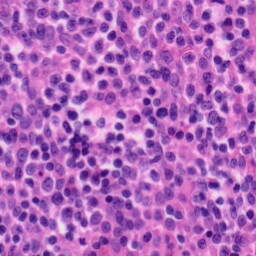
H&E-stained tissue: Tonsil